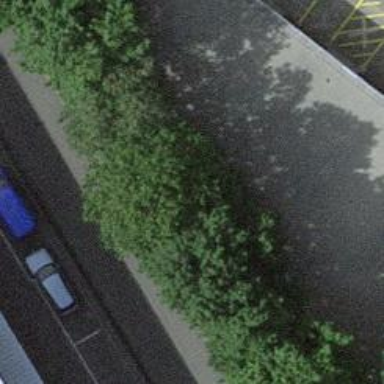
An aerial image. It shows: Urban tree with broadleaved evergreen leaves.